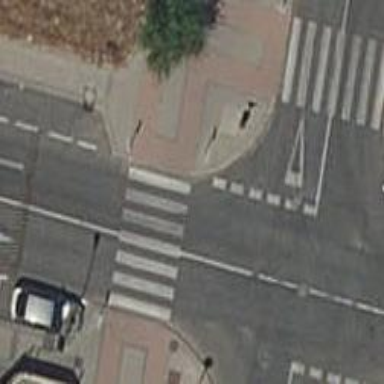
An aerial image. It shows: Crossing with traffic signals.